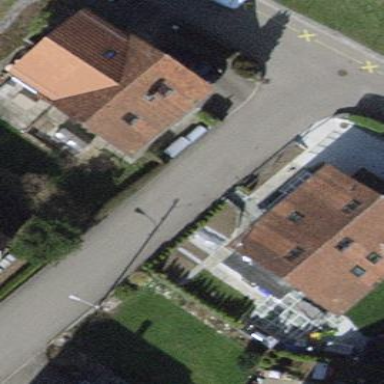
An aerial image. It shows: Detached building.